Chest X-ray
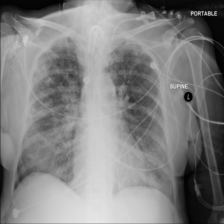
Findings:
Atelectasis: negative
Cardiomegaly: negative
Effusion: negative
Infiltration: negative
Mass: negative
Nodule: positive
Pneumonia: negative
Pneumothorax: negative
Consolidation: positive
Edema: negative
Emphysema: negative
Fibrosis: negative
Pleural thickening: negative
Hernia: negative